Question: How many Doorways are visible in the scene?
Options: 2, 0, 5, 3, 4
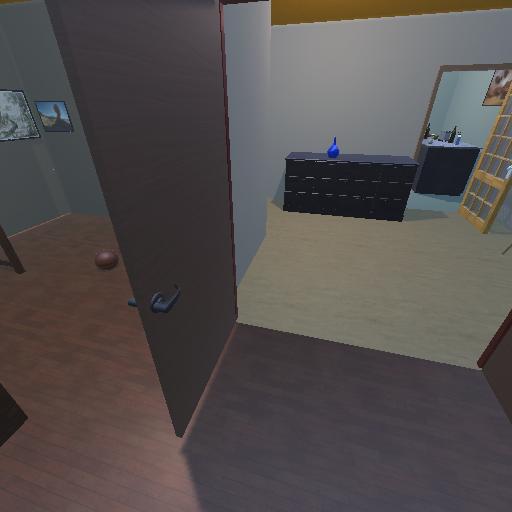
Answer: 2